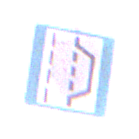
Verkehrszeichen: NothalteUndPannenbucht
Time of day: SunriseSunset
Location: Outdoor (Nature)
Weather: PartlyCloudy
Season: NotSpecified
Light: Natural